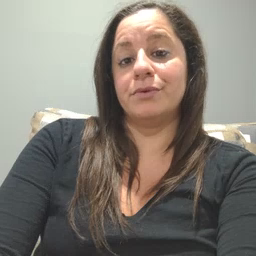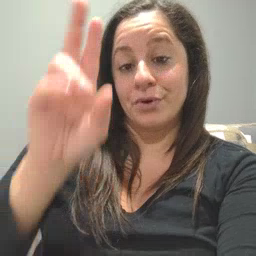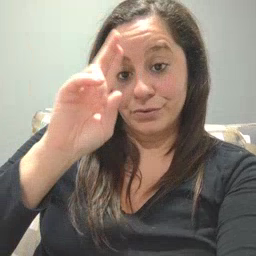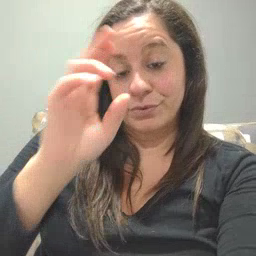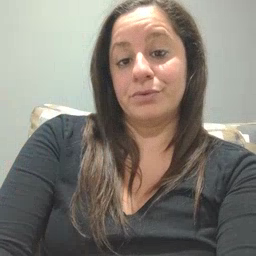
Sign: uncle